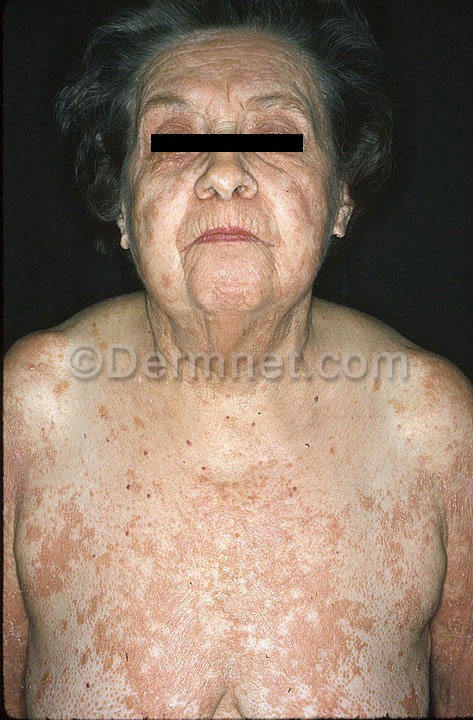
Disease: Psoriasis pictures Lichen Planus and related diseases